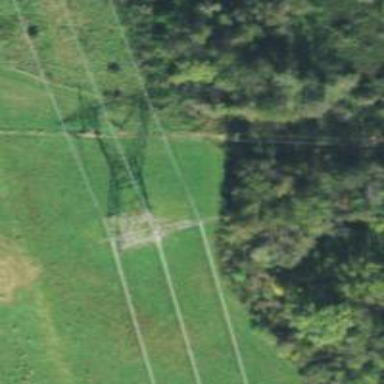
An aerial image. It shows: Lattice structure tower used for power distribution.